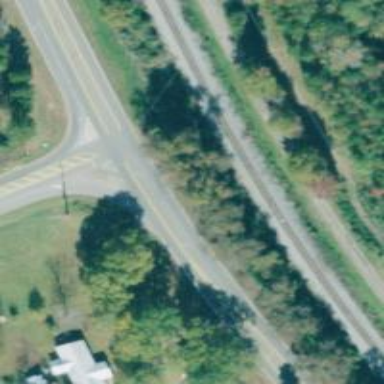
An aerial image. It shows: Asphalt road classified as primary highway.